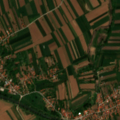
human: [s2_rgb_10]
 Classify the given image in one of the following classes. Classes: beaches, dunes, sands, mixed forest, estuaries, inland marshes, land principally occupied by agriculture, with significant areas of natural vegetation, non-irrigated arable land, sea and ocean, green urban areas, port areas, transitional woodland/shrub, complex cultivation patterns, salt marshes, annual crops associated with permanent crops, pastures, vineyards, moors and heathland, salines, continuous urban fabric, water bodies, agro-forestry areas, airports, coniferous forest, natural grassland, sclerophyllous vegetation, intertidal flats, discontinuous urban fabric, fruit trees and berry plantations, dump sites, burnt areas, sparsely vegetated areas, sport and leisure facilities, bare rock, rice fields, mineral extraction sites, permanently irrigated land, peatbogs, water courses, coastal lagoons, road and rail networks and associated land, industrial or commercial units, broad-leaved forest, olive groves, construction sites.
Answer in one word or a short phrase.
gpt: discontinuous urban fabric, non-irrigated arable land, complex cultivation patterns, land principally occupied by agriculture, with significant areas of natural vegetation